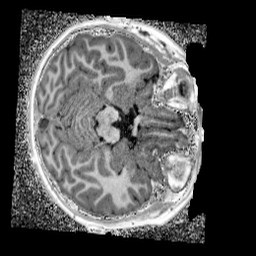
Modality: UNIT1_denoised
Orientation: axial
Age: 12
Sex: male
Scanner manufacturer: siemens
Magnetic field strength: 3 T
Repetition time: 4 s
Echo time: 0.00299 s